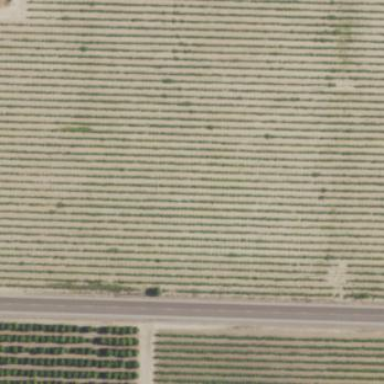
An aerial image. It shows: Vineyard.